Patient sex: F
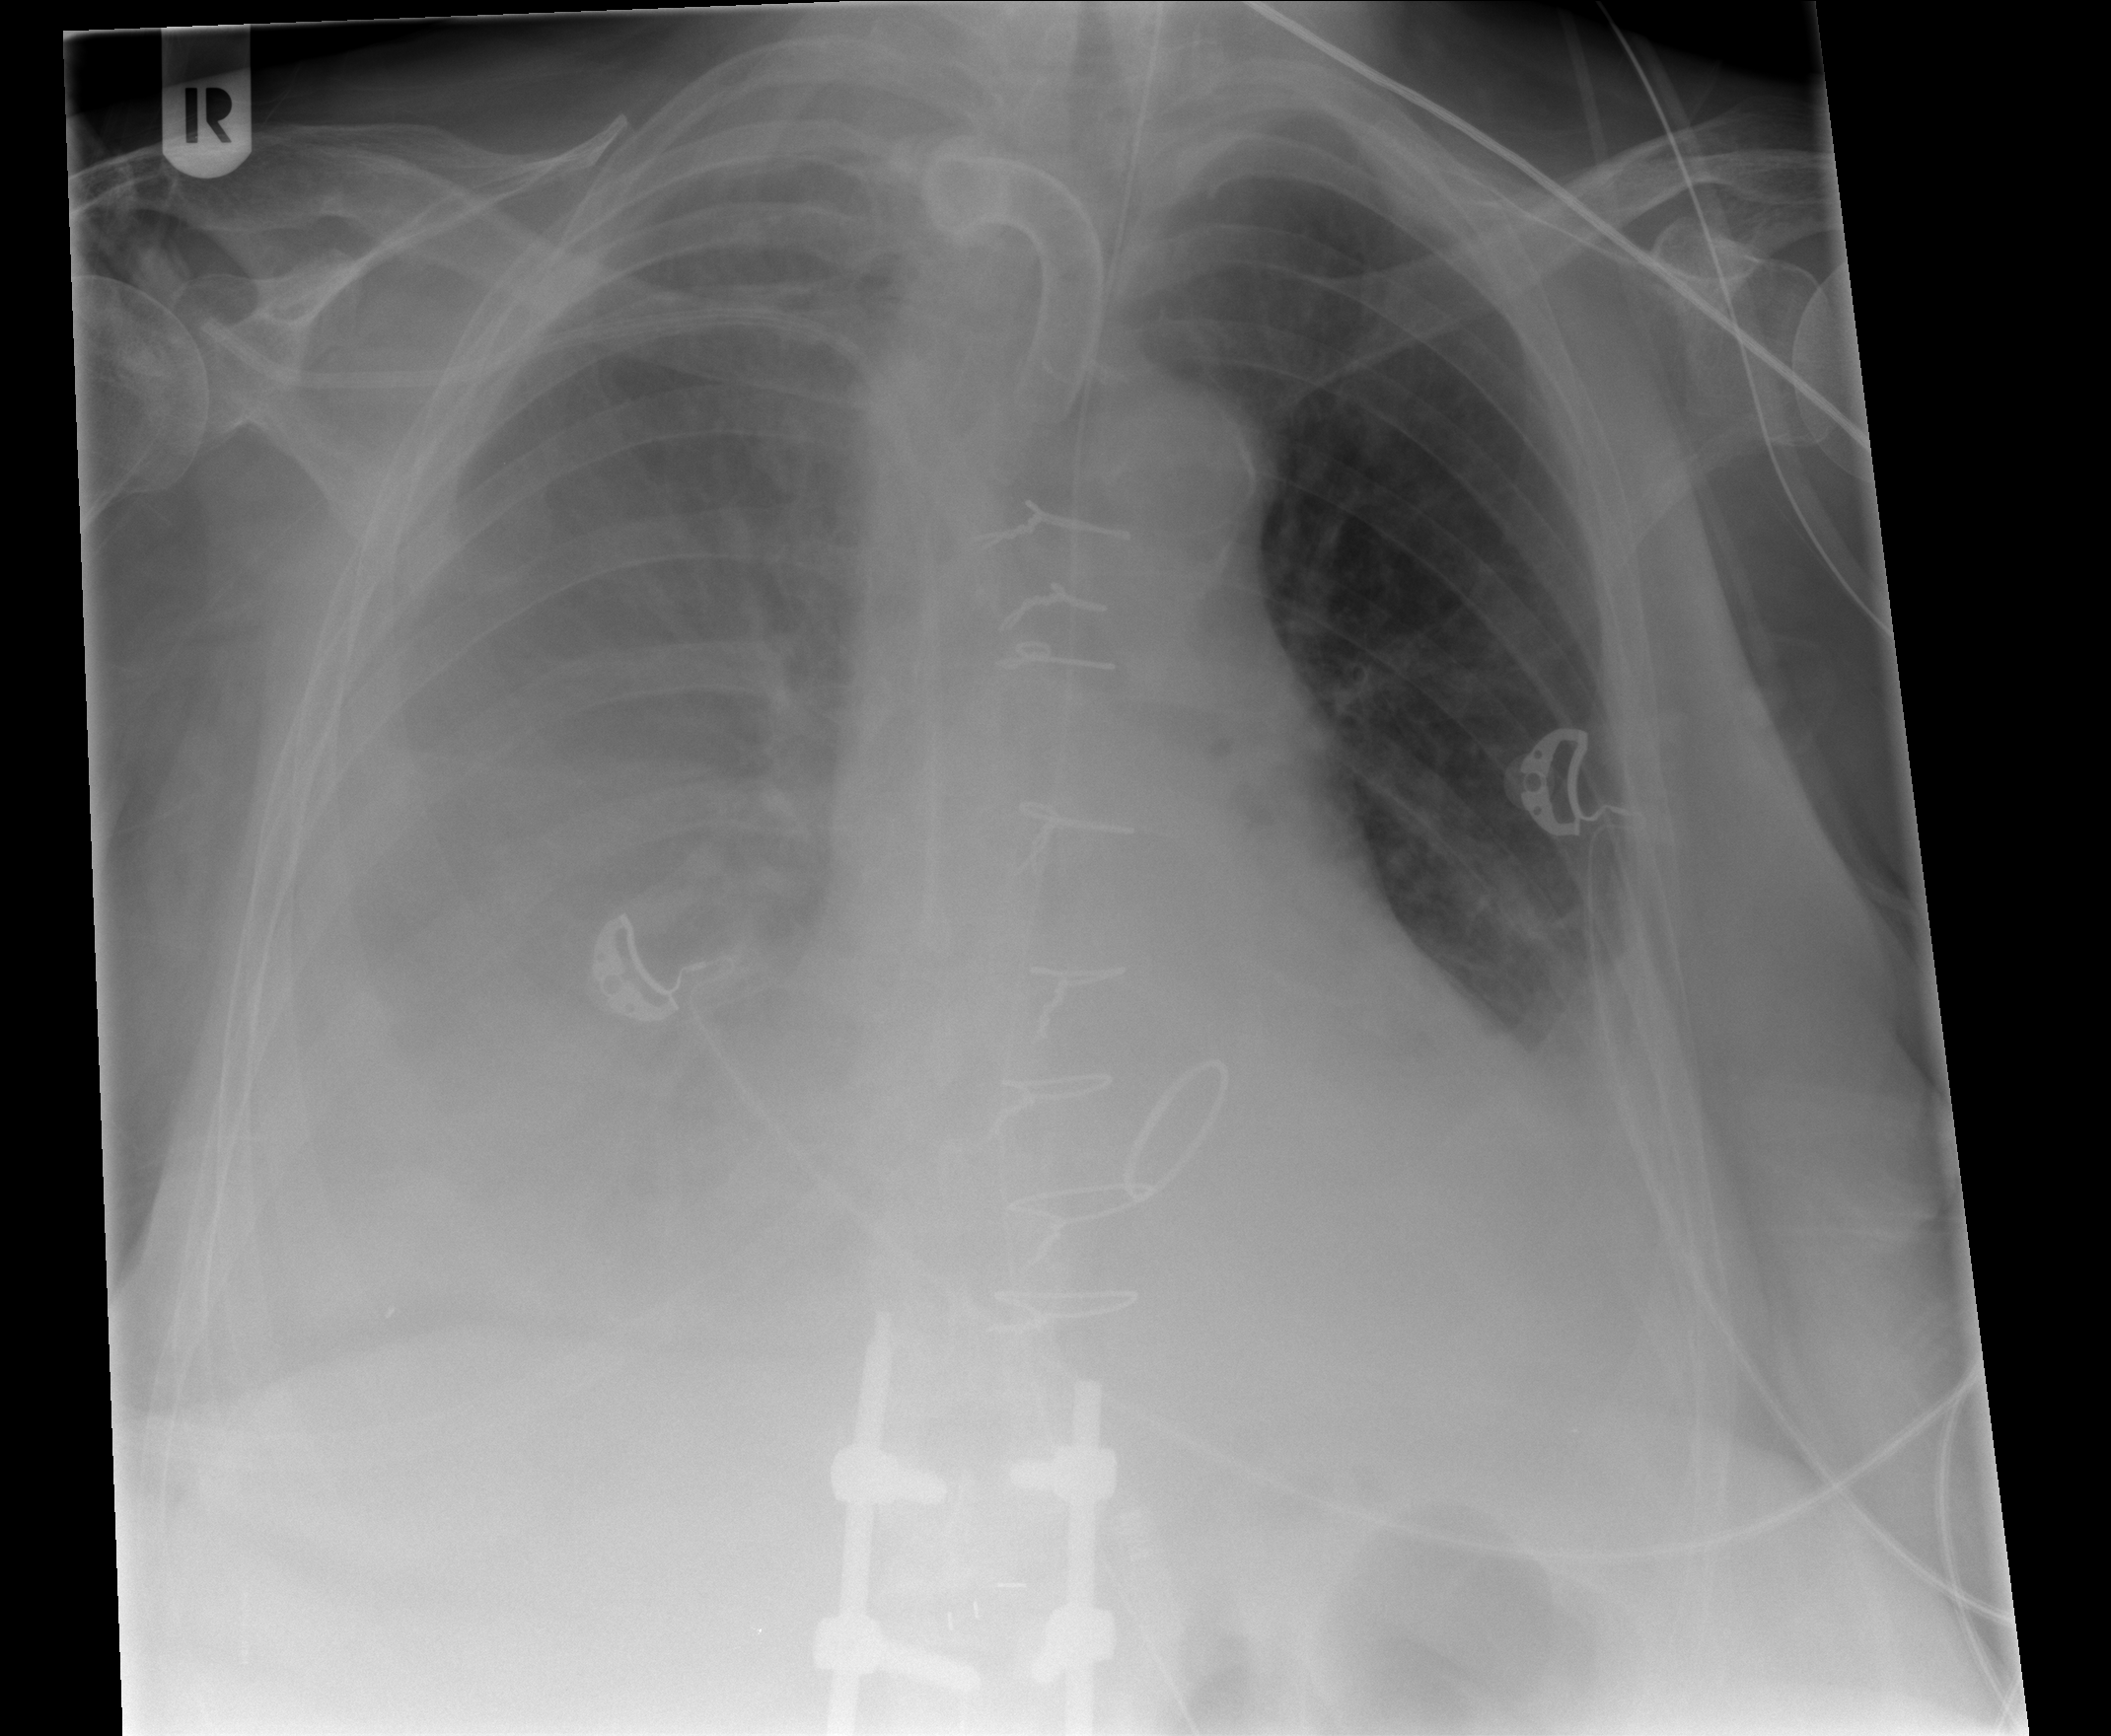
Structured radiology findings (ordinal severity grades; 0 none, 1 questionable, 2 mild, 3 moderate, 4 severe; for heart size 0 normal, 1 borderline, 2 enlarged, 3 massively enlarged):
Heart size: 2
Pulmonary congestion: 0
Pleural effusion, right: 3
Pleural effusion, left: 2
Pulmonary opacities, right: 0
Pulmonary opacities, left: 0
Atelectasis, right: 3
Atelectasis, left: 2